Question: I have some images that I want to "put inside a bubble". The bubbles kind of float around the screen with these images trapped inside them.
The best is a way to combine the inside image with the bubble image and somehow warp the inside image to look like it is reflected on the inside of the bubble.
Does anyone know how to achieve this effect without using textures and meshes? Perhaps someone remembers an old project or something that did something similar?
Here is an example of what I mean:

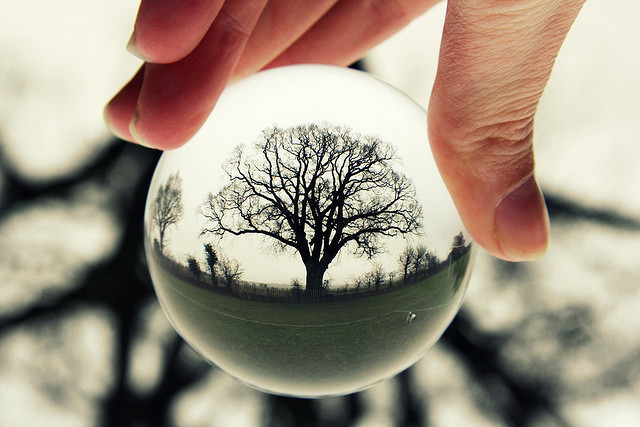
Answer: You can do this using the GPUImageSphereRefractionFilter from my open source <URL> framework:

I describe in detail how this works in <URL> to a question about a similar affect on Android. Basically, I use a fragment shader to refract the light that passes through an imaginary sphere, then I use that to do a lookup into a texture containing the source image. The background is blurred using a simple Gaussian blur.
For the fun of it, I decided to try to more closely replicate the glass sphere above. I added grazing angle lighting and a specular lighting reflection on the sphere, as well as not inverting the refracted texture coordinates, leading to this result:

I used the following fragment shader for this newer version:
'''
varying highp vec2 textureCoordinate;
uniform sampler2D inputImageTexture;
uniform highp vec2 center;
uniform highp float radius;
uniform highp float aspectRatio;
uniform highp float refractiveIndex;
// uniform vec3 lightPosition;
const highp vec3 lightPosition = vec3(-0.5, 0.5, 1.0);
const highp vec3 ambientLightPosition = vec3(0.0, 0.0, 1.0);
void main()
{
highp vec2 textureCoordinateToUse = vec2(textureCoordinate.x, (textureCoordinate.y * aspectRatio + 0.5 - 0.5 * aspectRatio));
highp float distanceFromCenter = distance(center, textureCoordinateToUse);
lowp float checkForPresenceWithinSphere = step(distanceFromCenter, radius);
distanceFromCenter = distanceFromCenter / radius;
highp float normalizedDepth = radius * sqrt(1.0 - distanceFromCenter * distanceFromCenter);
highp vec3 sphereNormal = normalize(vec3(textureCoordinateToUse - center, normalizedDepth));
highp vec3 refractedVector = 2.0 * refract(vec3(0.0, 0.0, -1.0), sphereNormal, refractiveIndex);
refractedVector.xy = -refractedVector.xy;
highp vec3 finalSphereColor = texture2D(inputImageTexture, (refractedVector.xy + 1.0) * 0.5).rgb;
// Grazing angle lighting
highp float lightingIntensity = 2.5 * (1.0 - pow(clamp(dot(ambientLightPosition, sphereNormal), 0.0, 1.0), 0.25));
finalSphereColor += lightingIntensity;
// Specular lighting
lightingIntensity = clamp(dot(normalize(lightPosition), sphereNormal), 0.0, 1.0);
lightingIntensity = pow(lightingIntensity, 15.0);
finalSphereColor += vec3(0.8, 0.8, 0.8) * lightingIntensity;
gl_FragColor = vec4(finalSphereColor, 1.0) * checkForPresenceWithinSphere;
}
'''
and this filter can be run using a GPUImageGlassSphereFilter.